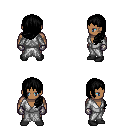
a pixel art fantasy rpg character, male body template, human, dark skin, white robe, teal pants, black left-swept hairstyle, metal gloves, black shoes, four views (front, back, left, right), 2x2 character sprite sheet, small pixel art, hard edges, no anti-aliasing